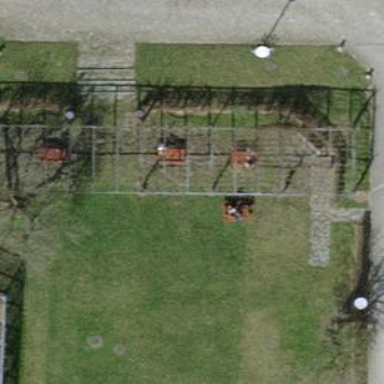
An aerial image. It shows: Picnic table located in leisure land area.